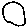
Label: circle